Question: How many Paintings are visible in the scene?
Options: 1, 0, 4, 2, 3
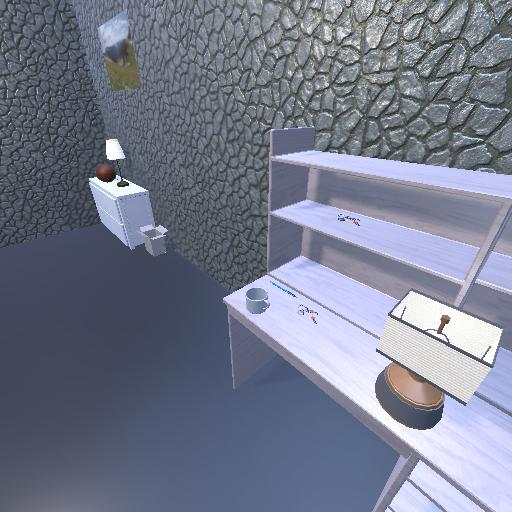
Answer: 1